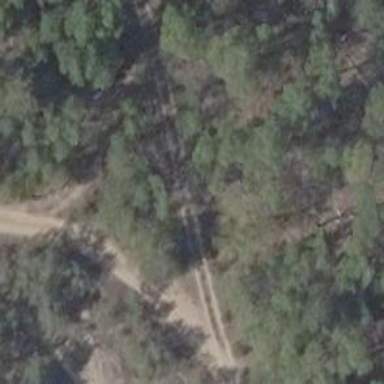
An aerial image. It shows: Sandy track road with grade4 tracktype.